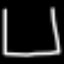
Label: square